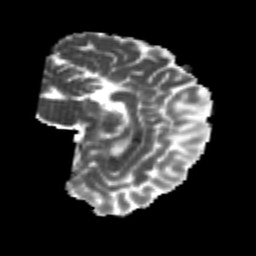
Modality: MD
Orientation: sagittal
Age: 26
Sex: female
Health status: healthy
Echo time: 0.074 s